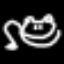
Label: frog